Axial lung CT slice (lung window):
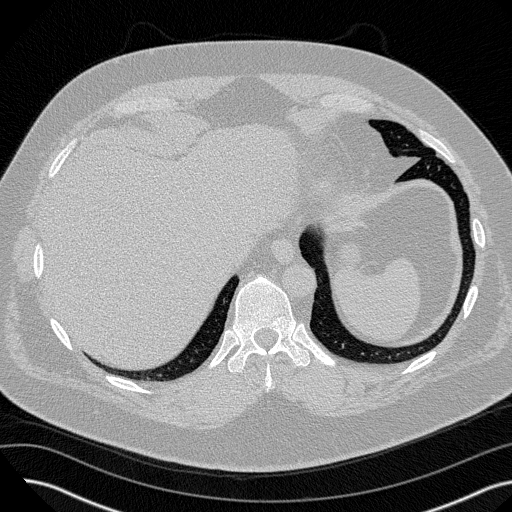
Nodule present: no